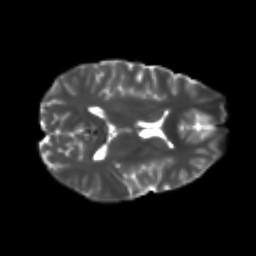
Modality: T2w
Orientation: axial
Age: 24
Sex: male
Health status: healthy
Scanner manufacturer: philips
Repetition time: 7.384 s
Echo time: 0.08599 s